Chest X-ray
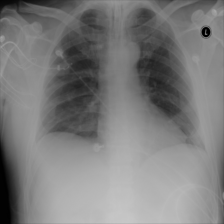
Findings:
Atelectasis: negative
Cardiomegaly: negative
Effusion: negative
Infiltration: negative
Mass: negative
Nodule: negative
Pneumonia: negative
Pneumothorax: negative
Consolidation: negative
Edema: negative
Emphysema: negative
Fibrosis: negative
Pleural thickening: negative
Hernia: negative